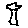
Label: tree